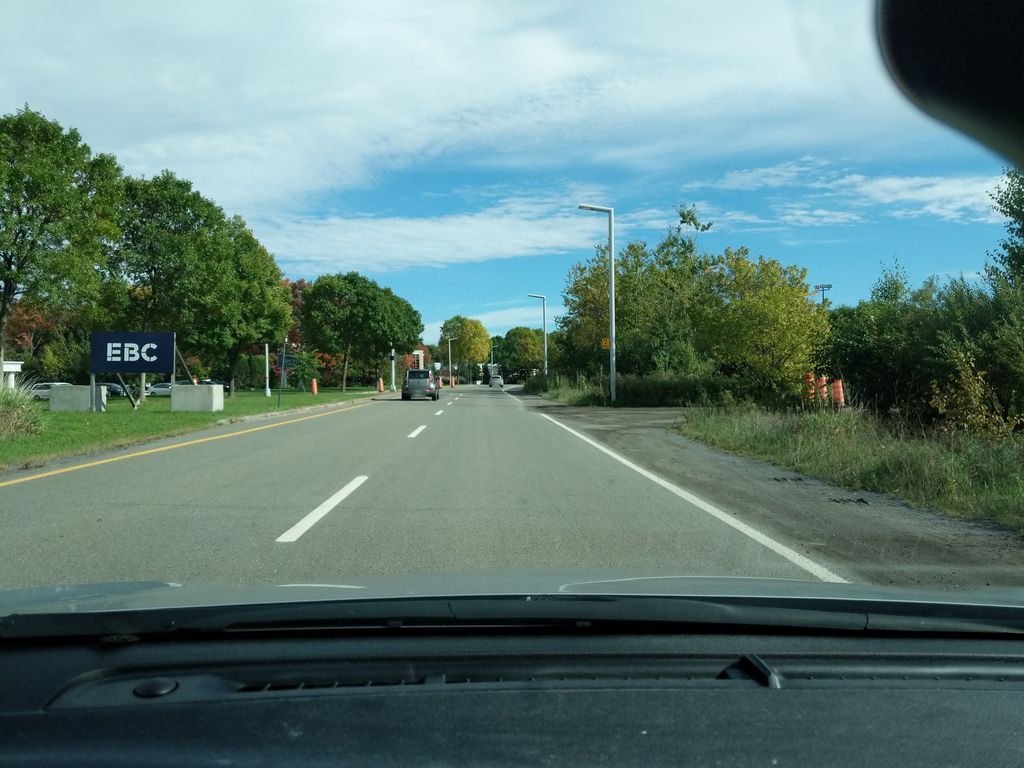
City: quebec_city